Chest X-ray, PA view. Patient: 44 years old, sex M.
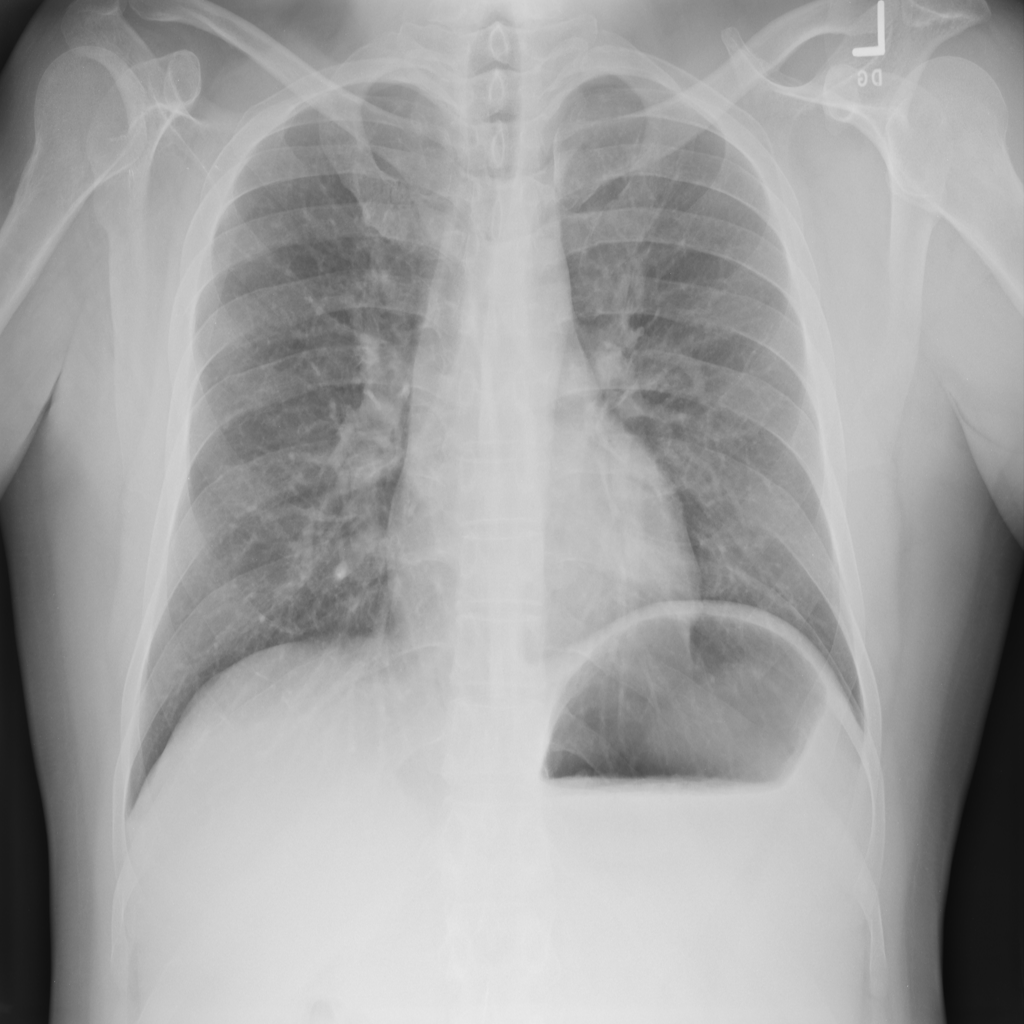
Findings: No Finding